Question: When I use jstl tags 'c:url' or something like that all work fine, but if I want print form parameter like that '${param.login}' jstl don't render it, and print '${param.login}'. How to fix that?
I use jstl from maven 'javax.servlet > jstl > 1.2' and in document '<%@ taglib prefix="c" uri="http://java.sun.com/jsp/jstl/core" %>'

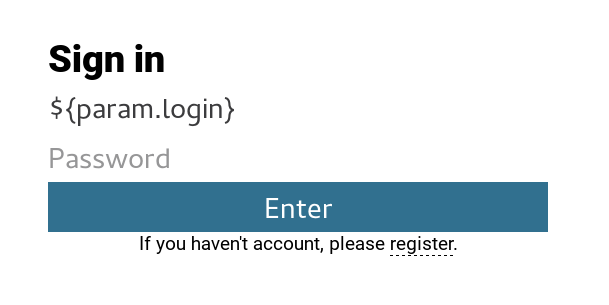
Answer: I have web.xml by default generated from mvn simple web app.
'''
<!DOCTYPE web-app PUBLIC
"-//Sun Microsystems, Inc.//DTD Web Application 2.3//EN"
"http://java.sun.com/dtd/web-app_2_3.dtd" >
<web-app>
<display-name>Archetype Created Web Application</display-name>
</web-app>
'''
I replace it on
'''
<?xml version="1.0" encoding="UTF-8"?>
<web-app xmlns="http://xmlns.jcp.org/xml/ns/javaee"
xmlns:xsi="http://www.w3.org/2001/XMLSchema-instance"
xsi:schemaLocation="http://xmlns.jcp.org/xml/ns/javaee http://xmlns.jcp.org/xml/ns/javaee/web-app_3_1.xsd"
version="3.1">
</web-app>
'''
And all works fine.